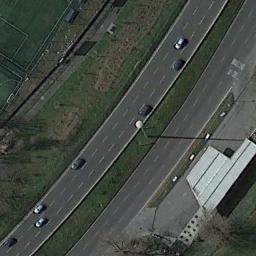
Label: freeway